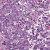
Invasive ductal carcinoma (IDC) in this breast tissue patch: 1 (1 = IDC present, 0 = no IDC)